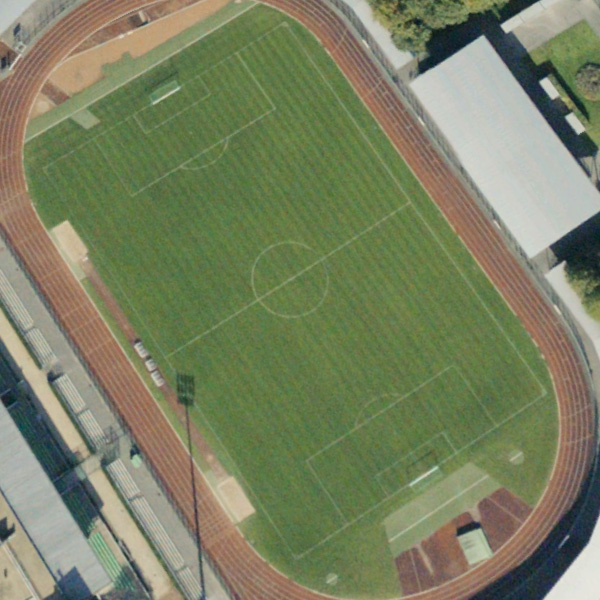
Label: Playground